Question: What are the three feedback categories?
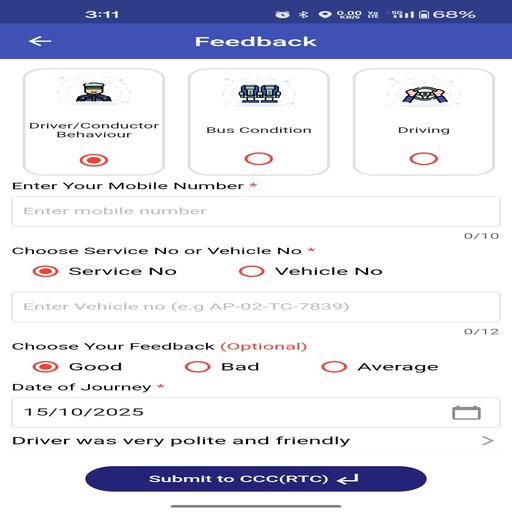
Answer: Driver/Conductor Behaviour, Bus Condition, Driving